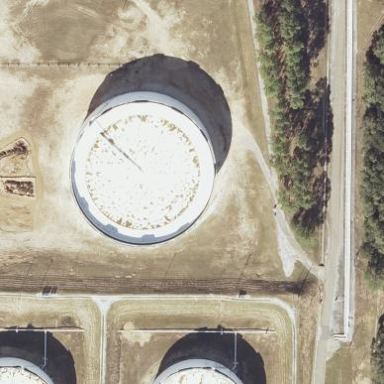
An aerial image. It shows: Storage tank which is man-made.